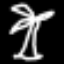
Label: palm tree